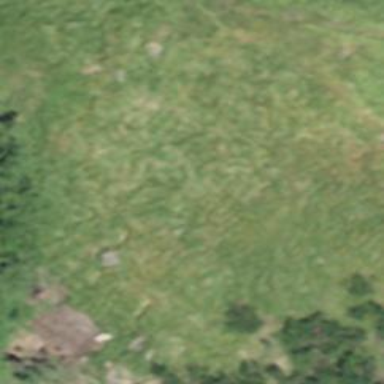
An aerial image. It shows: Isolated dwelling in the countryside.